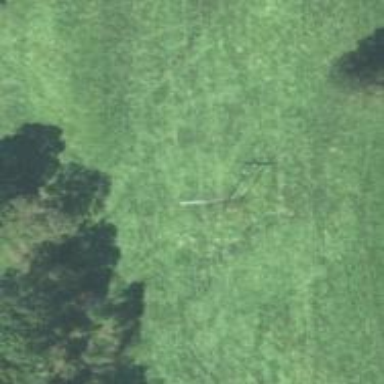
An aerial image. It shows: H-frame designed tower for power lines.